Aerial crown-view tile of a tropical tree (Barro Colorado Island, Panama), acquired 20250715:
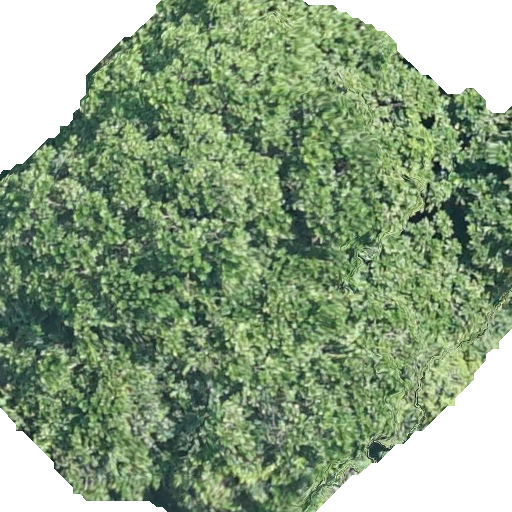
Species: Anacardium excelsum
GBIF accepted scientific name: Anacardium excelsum
Crown area: 377.342 m²